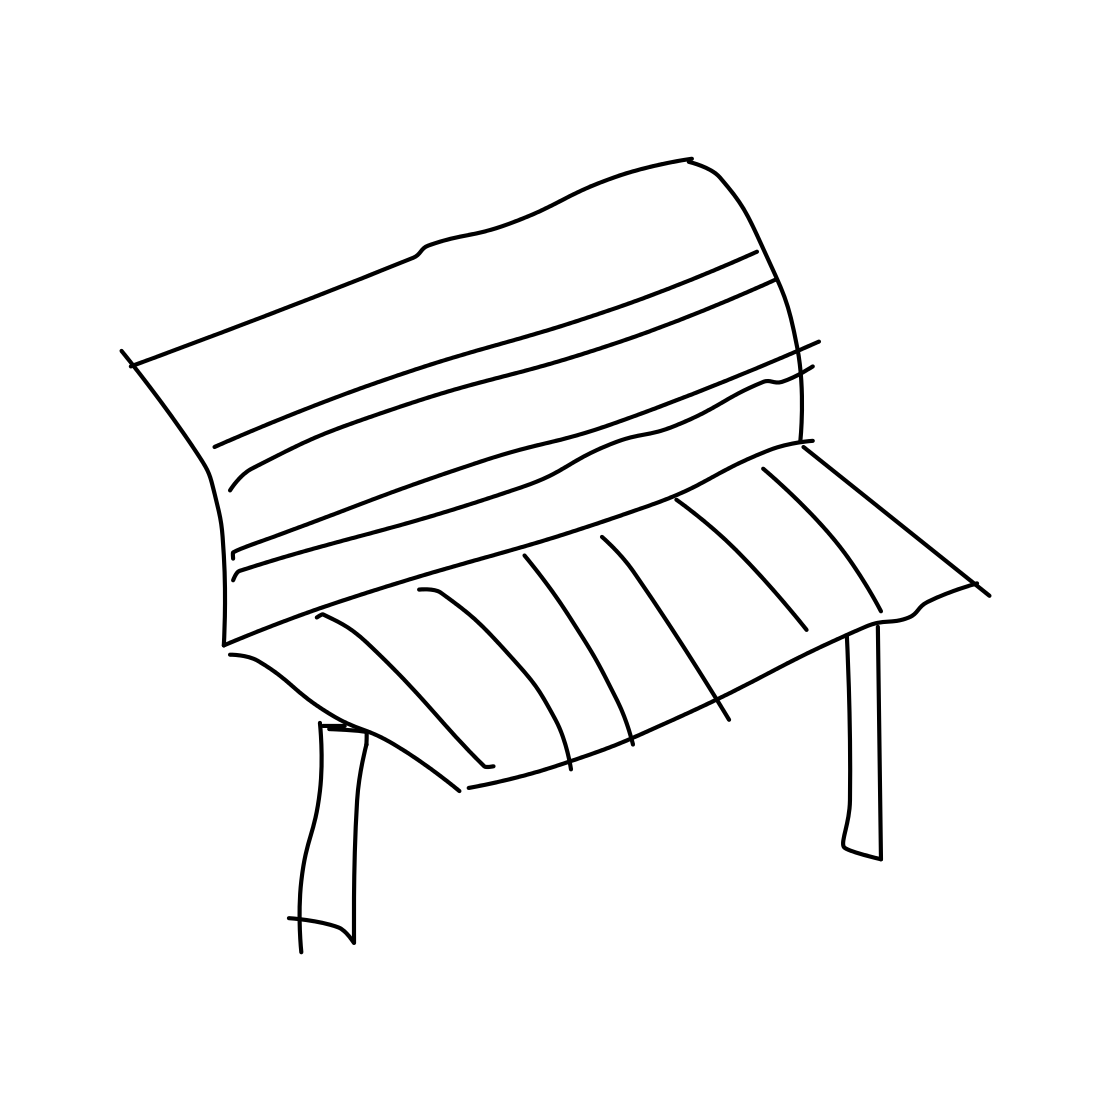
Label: bench